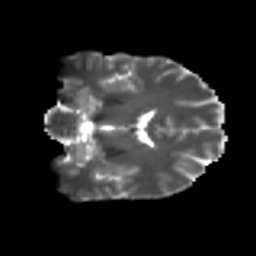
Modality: T2w
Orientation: coronal
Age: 32
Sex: female
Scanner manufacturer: ge
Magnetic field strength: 3 T
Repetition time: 7.8 s
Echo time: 0.0608 s